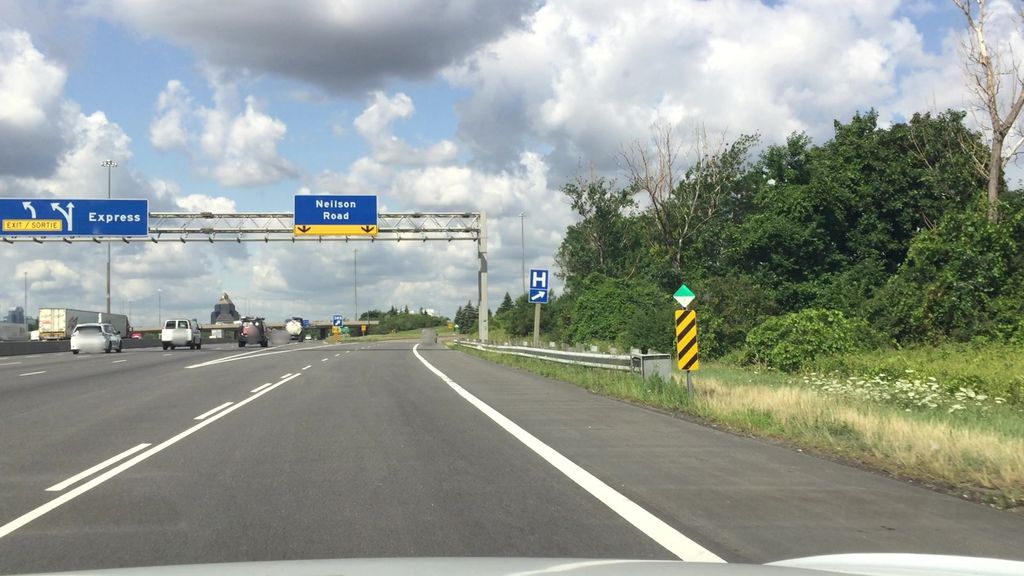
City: toronto